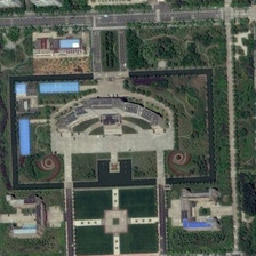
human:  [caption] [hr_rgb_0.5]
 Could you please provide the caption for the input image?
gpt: this is a strictly rectangular square surrounded by waters .

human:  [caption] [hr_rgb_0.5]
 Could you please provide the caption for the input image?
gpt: The square has some halls and lawns in a rectangular area, shich in the middle of the forest.

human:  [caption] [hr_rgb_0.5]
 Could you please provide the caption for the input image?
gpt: Some holes and lawn squares are in a rectangular area in the middle of the forest.

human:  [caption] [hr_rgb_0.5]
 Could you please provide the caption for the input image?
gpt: The square with some corridors and meadows is in a rectangular region shich is in the middle of the forest a.

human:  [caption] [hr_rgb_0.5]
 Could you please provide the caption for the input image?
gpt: There are some halls and lawns on the square. In a rectangular area, shich is in the middle of the forest.